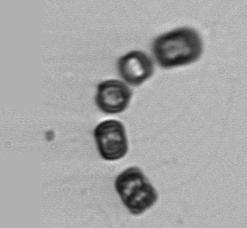
Label: Thalassiosira